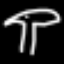
Label: mushroom